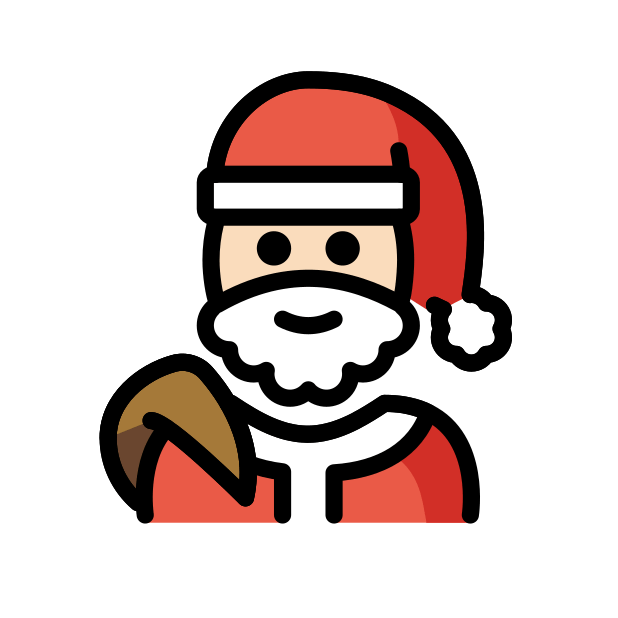
Santa Claus: light skin tone